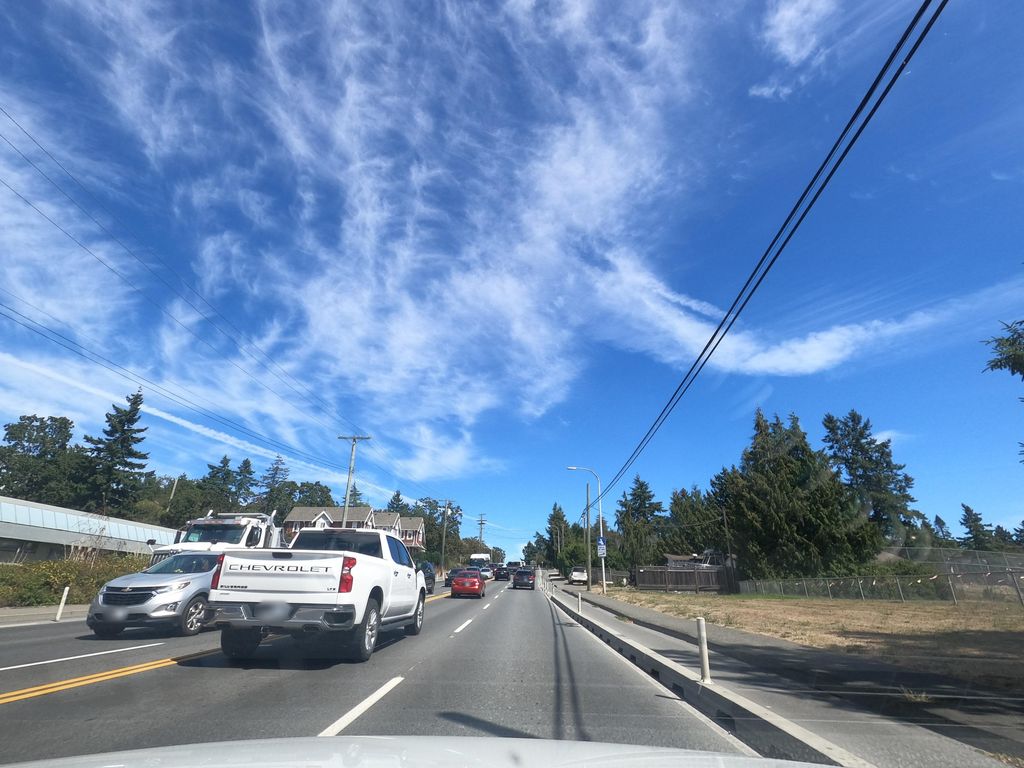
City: victoria